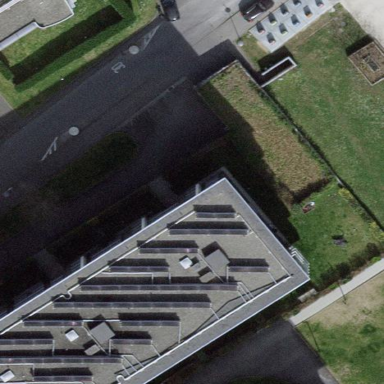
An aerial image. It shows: View of roof of building.